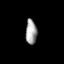
Tissue: prostate
Cell type: Myeloid cells
Senescence score: 0.2621
Nuclear area (px): 271
Mean DAPI intensity: 163.668